高一 · 计数
对一批产品的长度 (单位: 毫米) 进行抽样检测, 如图产品长度在区间 $[20,25)$ 上为一等品, 在区间 $[15,20 ）$ 和 $[25,30 ）$ 上为二等品, 在区间 $[10,15 ）$ 和 $[30,35]$ 上为三等品. 用频率估计概率, 现从该批产品中随机抽取 1 件, 则其为二等品的概率是 ( )
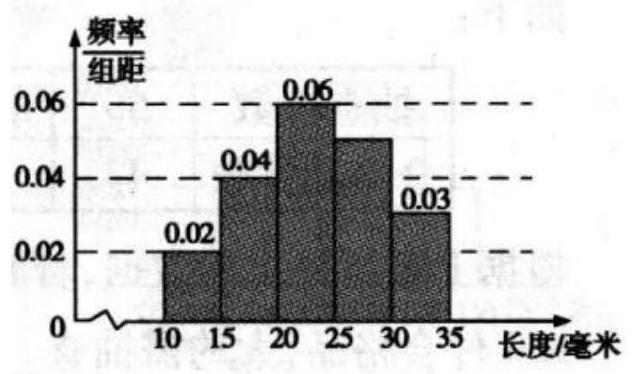
A. 0.09
B. 0.20
C. 0.25
D. 0.45

3.1.1-6 为检测结果的频率分布直方图。根据标准,
答案: D
解析: 由频率分布直方图可知, 样本数据在区间 $[25,30)$ 上的频率为 $1-5 \times$ $(0.02+0.04+0.06+0.03)=0.25$, 则为二等品的频率为 $0.25+0.04 \times 5=0.45$, 故任取 1 件为二等品的概率约为 0.45 .